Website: home-depot
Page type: review-order
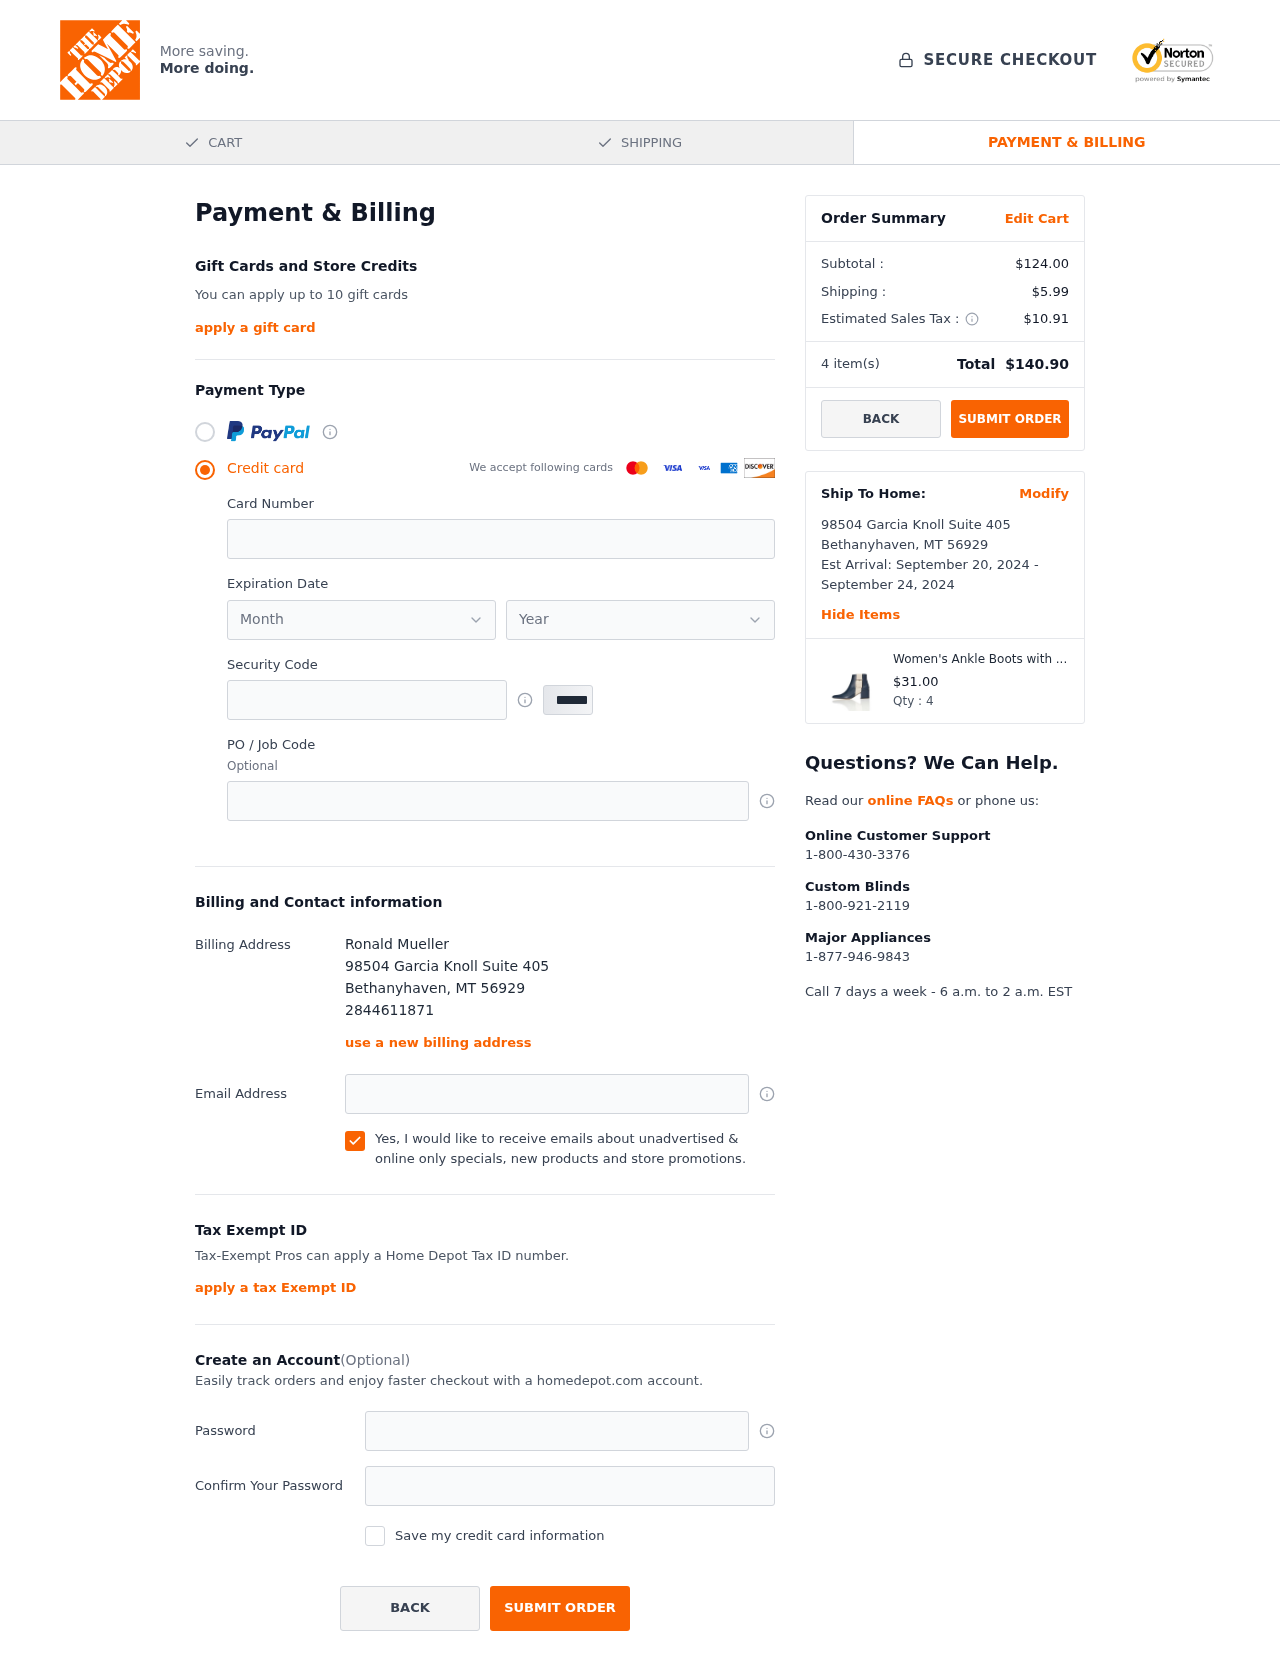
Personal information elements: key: PII_CARD_EXPIRY_MONTH
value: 11
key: PII_CARD_EXPIRY_YEAR
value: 28
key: PII_CITY
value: Bethanyhaven
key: PII_FULLNAME
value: Ronald Mueller
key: PII_PHONE
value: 2844611871
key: PII_POSTCODE
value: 56929
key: PII_STATE_ABBR
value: MT
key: PII_STREET
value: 98504 Garcia Knoll Suite 405
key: PII_CARD_NUMBER
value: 5280 5259 9065 7971
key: PII_CARD_CVV
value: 016
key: PII_EMAIL
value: ronald.mueller@hotmail.com
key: PII_POSTCODE_FULL
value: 56929
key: PII_POSTCODE_NUMERIC
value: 56929
Product elements: key: PRODUCT1_NAME
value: Women's Ankle Boots with Zips and Colour Block Straps
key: PRODUCT1_PRICE
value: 31
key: PRODUCT1_QUANTITY
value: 4
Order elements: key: ORDER_SUBTOTAL
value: $124.00
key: ORDER_SHIPPING_COST
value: $5.99
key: ORDER_TAX
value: $10.91
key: ORDER_NUM_ITEMS
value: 4
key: ORDER_TOTAL
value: $140.90
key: ORDER_SHIPPING_DATE
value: September 20, 2024
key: ORDER_DELIVERY_DATE
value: September 24, 2024